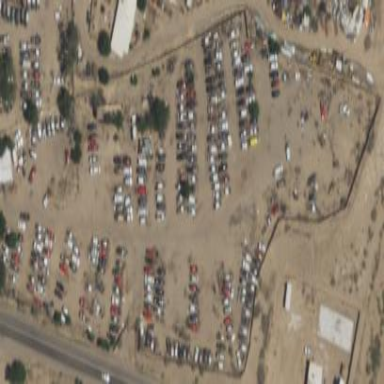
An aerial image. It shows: Scrap yard situated in industrial area.